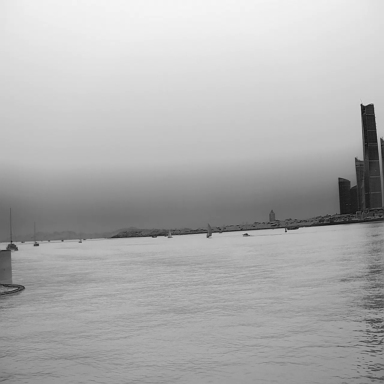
There are two container_ships in the infrared image.